Question: Consider the following problem:

My question is the following: how to optimize the following independent functions:
'''
// Computation of the coordinates of P
inline std::array<double, 3> P(const std::array<double, 3>& A,
const std::array<double, 3>& B,
const std::array<double, 3>& M)
{
// The most inefficient version in the world (to be verified)
std::array<double, 3> AB = {B[0]-A[0], B[1]-A[1], B[2]-A[2]};
std::array<double, 3> AM = {M[0]-A[0], M[1]-A[1], M[2]-A[2]};
double norm = std::sqrt(AB[0]*AB[0]+AB[1]*AB[1]+AB[2]*AB[2]);
double dot = AB[0]*AM[0]+AB[1]*AM[1]+AB[2]*AM[2];
double d1 = dot/norm;
std::array<double, 3> AP = {AB[0]/d1, AB[1]/d1, AB[2]/d1};
std::array<double, 3> P = {AP[0]-A[0], AP[1]-A[1], AP[2]-A[2]};
return P;
}
// Computation of the distance d0
inline double d0(const std::array<double, 3>& A,
const std::array<double, 3>& B,
const std::array<double, 3>& M)
{
// The most inefficient version in the world (to be verified)
std::array<double, 3> AB = {B[0]-A[0], B[1]-A[1], B[2]-A[2]};
std::array<double, 3> AM = {M[0]-A[0], M[1]-A[1], M[2]-A[2]};
double norm = std::sqrt(AB[0]*AB[0]+AB[1]*AB[1]+AB[2]*AB[2]);
double dot = AB[0]*AM[0]+AB[1]*AM[1]+AB[2]*AM[2];
double d1 = dot/norm;
std::array<double, 3> AP = {AB[0]/d1, AB[1]/d1, AB[2]/d1};
std::array<double, 3> P = {AP[0]-A[0], AP[1]-A[1], AP[2]-A[2]};
std::array<double, 3> MP = {P[0]-M[0], P[1]-M[1], P[2]-M[2]};
double d0 = std::sqrt(MP[0]*MP[0]+MP[1]*MP[1]+MP[2]*MP[2]);
return d0;
}
// Computation of the distance d1
inline double d1(const std::array<double, 3>& A,
const std::array<double, 3>& B,
const std::array<double, 3>& M)
{
// The most inefficient version in the world (to be verified)
std::array<double, 3> AB = {B[0]-A[0], B[1]-A[1], B[2]-A[2]};
std::array<double, 3> AM = {M[0]-A[0], M[1]-A[1], M[2]-A[2]};
double norm = std::sqrt(AB[0]*AB[0]+AB[1]*AB[1]+AB[2]*AB[2]);
double dot = AB[0]*AM[0]+AB[1]*AM[1]+AB[2]*AM[2];
double d1 = dot/norm;
}
// Computation of the distance d2
inline double d2(const std::array<double, 3>& A,
const std::array<double, 3>& B,
const std::array<double, 3>& M)
{
// The most inefficient version in the world (to be verified)
std::array<double, 3> AB = {B[0]-A[0], B[1]-A[1], B[2]-A[2]};
std::array<double, 3> AM = {M[0]-A[0], M[1]-A[1], M[2]-A[2]};
double norm = std::sqrt(AB[0]*AB[0]+AB[1]*AB[1]+AB[2]*AB[2]);
double dot = AB[0]*AM[0]+AB[1]*AM[1]+AB[2]*AM[2];
double d1 = dot/norm;
double d2 = norm-d1;
return d2;
}
'''
So that each function will be as much optimized as possible ? (I will execute these functions billion times).
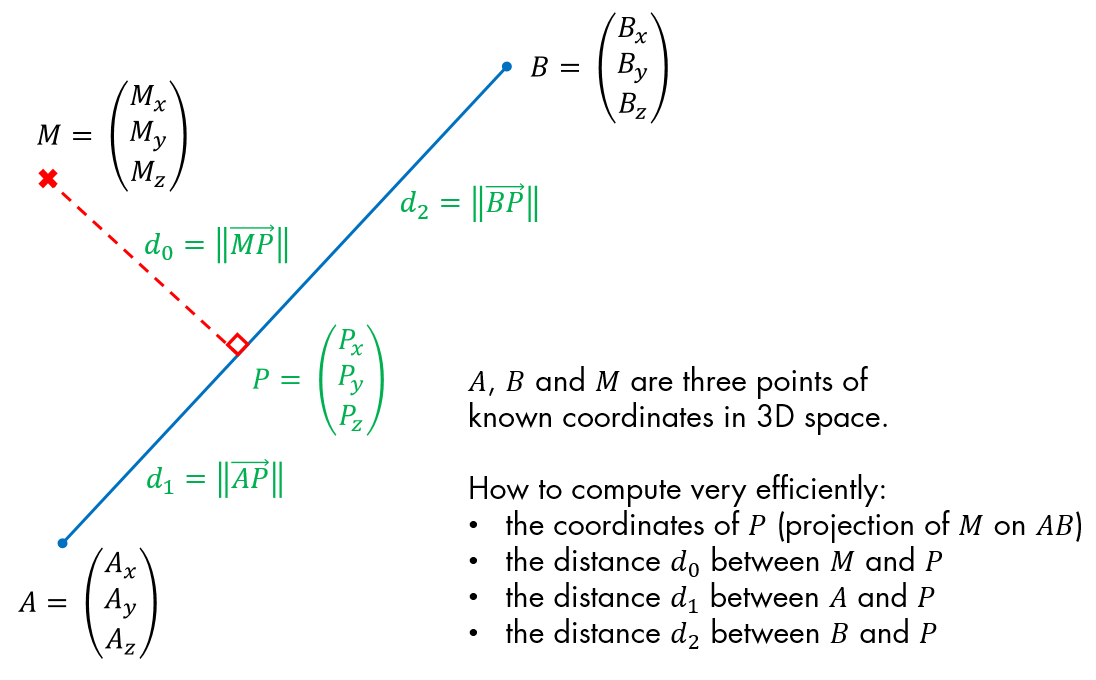
Answer: From algorithm point of view, you can calculate projection of vector to another vector not using SQRT call
the pseudocode from here
<URL>
'''
// projection of vector v1 onto v2
inline vector3 projection( const vector3& v1, const vector3& v2 ) {
float v2_ls = v2.len_squared();
return v2 * ( dot( v2, v1 )/v2_ls );
}
'''
where dot() is a dot product of two vectors and len_squared is the dot product of vector with self.
NOTE: Try to pre calculate inverse of v2_ls before main loop, if possible.